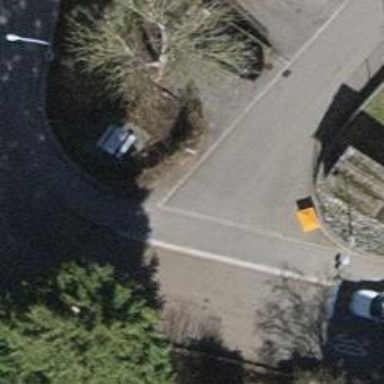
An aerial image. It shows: Asphalt sidewalk along the footway.